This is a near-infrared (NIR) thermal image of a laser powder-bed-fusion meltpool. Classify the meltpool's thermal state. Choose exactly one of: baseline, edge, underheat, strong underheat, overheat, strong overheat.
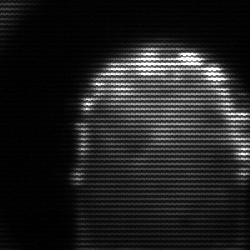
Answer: baseline